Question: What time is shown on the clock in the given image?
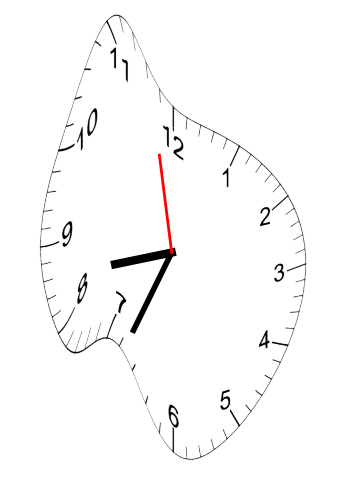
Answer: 08:33:58